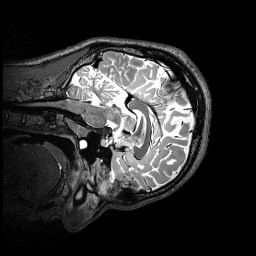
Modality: T2w
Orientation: sagittal
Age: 19
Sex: male
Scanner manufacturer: siemens
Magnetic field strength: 3 T
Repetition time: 3.2 s
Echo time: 0.565 s